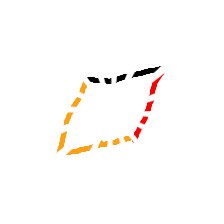
Shape: parallelogram